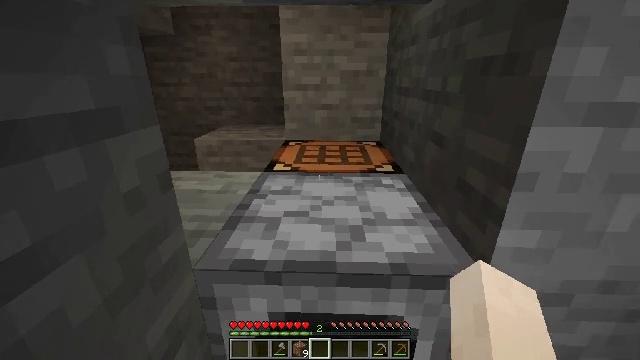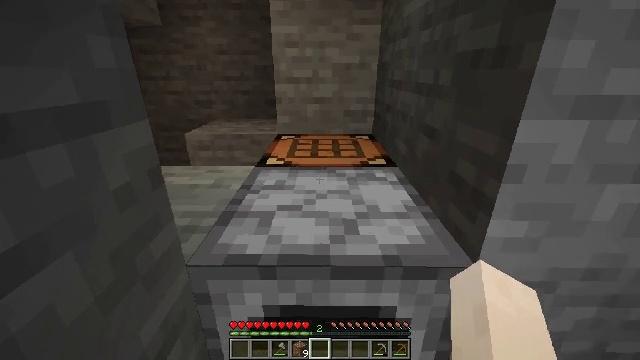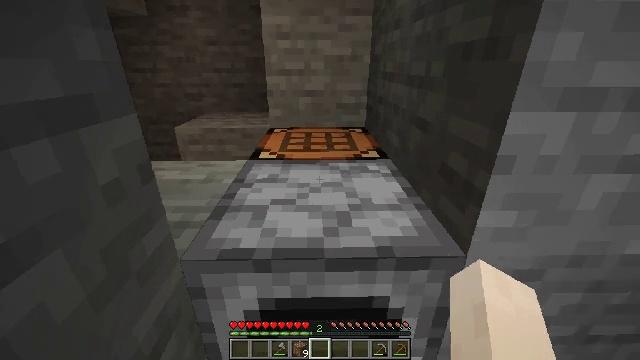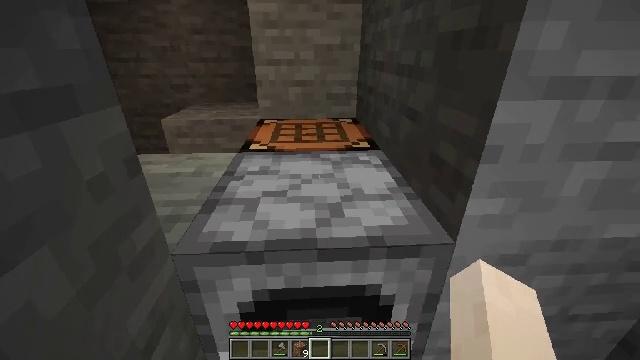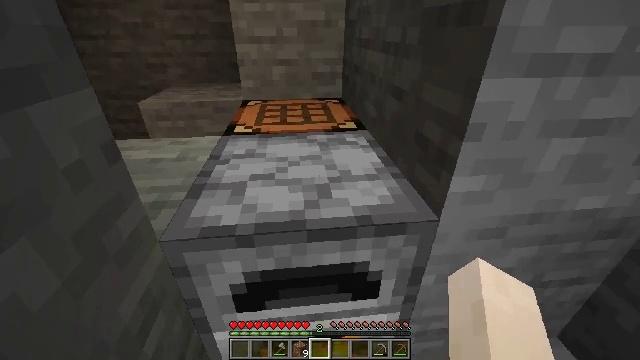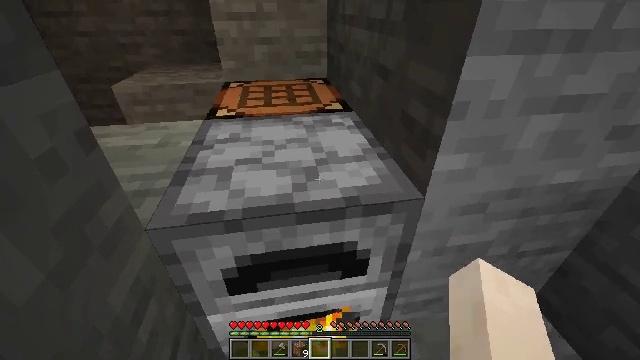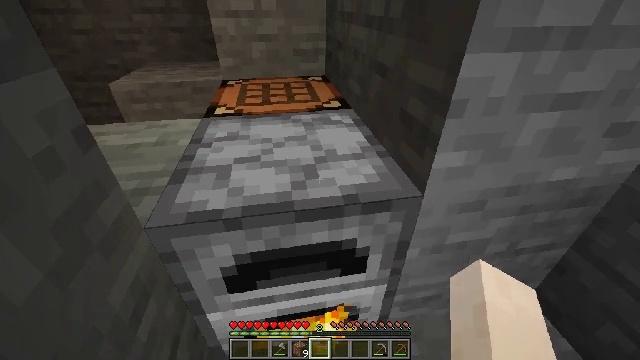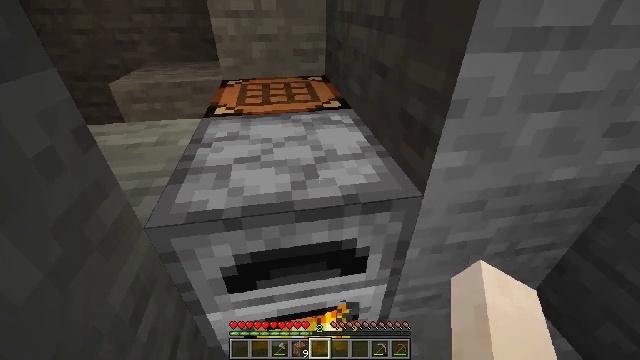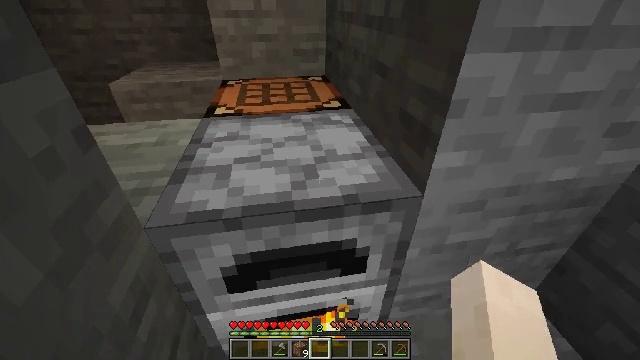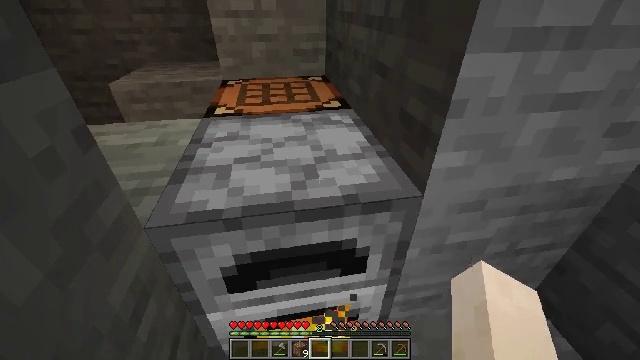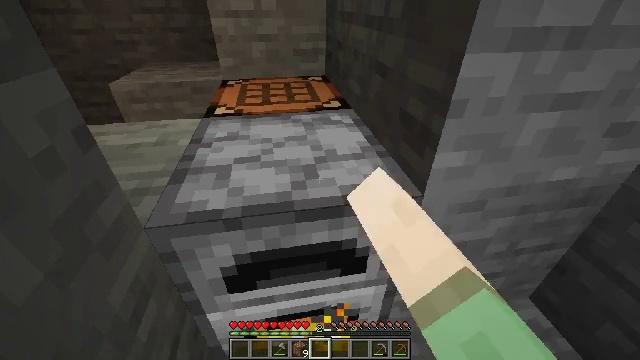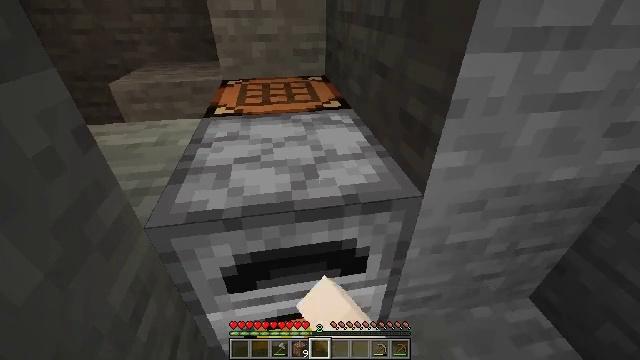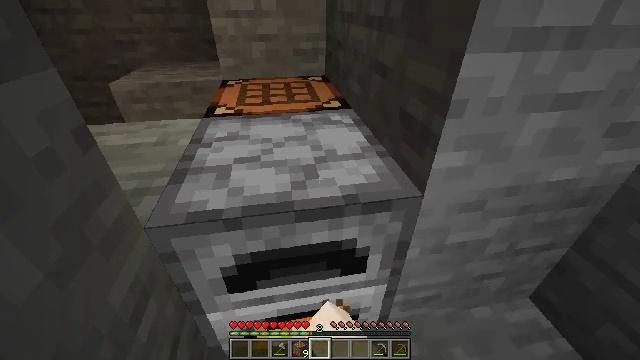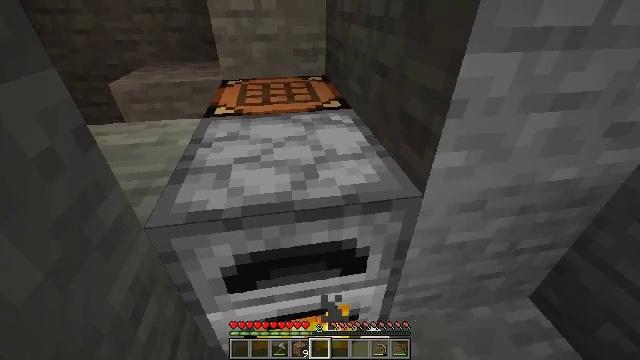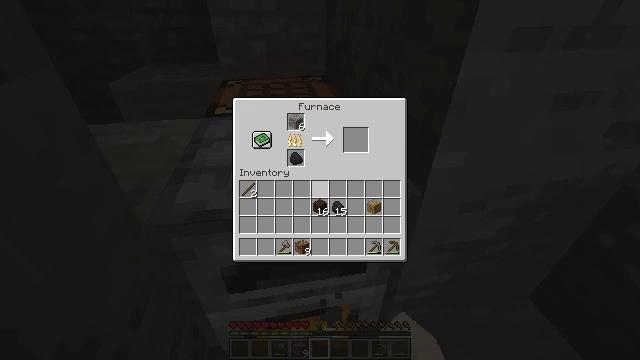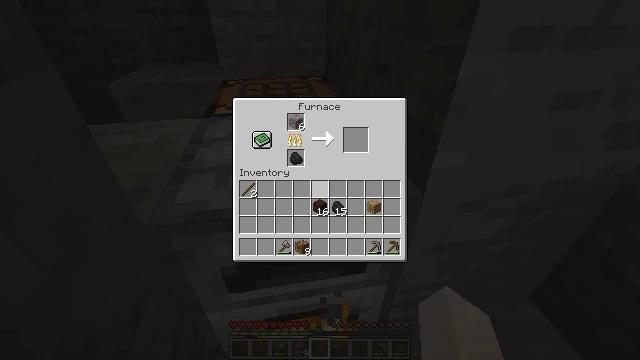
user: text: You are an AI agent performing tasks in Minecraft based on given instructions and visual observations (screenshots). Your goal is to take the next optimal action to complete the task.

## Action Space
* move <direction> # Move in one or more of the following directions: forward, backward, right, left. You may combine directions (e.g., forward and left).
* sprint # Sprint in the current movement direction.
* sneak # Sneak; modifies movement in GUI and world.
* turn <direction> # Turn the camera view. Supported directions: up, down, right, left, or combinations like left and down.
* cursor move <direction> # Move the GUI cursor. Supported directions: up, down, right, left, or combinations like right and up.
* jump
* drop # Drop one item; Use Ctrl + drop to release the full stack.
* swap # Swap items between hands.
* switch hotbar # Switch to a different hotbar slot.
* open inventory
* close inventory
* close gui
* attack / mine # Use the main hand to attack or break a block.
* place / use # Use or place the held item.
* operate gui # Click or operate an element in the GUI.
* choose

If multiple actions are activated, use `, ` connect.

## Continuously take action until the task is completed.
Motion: motion action
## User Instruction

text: Make dark oak planks from dark oak logs.
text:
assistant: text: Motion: turn right and down
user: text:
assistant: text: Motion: turn right and down
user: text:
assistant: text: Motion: turn right and down
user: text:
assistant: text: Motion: turn right and down
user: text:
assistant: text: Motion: turn right and down
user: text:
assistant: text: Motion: no_op
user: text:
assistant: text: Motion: no_op
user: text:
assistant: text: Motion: no_op
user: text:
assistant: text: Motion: use / place
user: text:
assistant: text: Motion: use / place
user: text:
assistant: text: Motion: use / place
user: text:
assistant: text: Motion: no_op
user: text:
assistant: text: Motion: no_op
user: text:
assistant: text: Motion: no_op
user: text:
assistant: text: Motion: no_op
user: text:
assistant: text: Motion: no_op
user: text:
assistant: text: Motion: no_op
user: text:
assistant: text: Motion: no_op
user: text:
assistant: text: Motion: no_op
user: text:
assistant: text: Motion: no_op
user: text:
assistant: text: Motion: no_op
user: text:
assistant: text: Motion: cursor move up
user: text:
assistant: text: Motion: cursor move right and up
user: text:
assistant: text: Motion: cursor move right and up
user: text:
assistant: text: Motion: no_op
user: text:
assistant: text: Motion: cursor move left
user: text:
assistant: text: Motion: cursor move left
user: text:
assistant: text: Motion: cursor move up
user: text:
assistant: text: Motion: cursor move right and up
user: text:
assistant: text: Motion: cursor move right